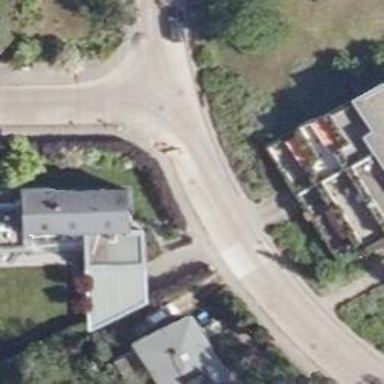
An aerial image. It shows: Residential road with concrete surface and parallel parking lanes on both sides.